Field crop: maize
Growth stage: 2
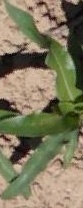
Species: maize